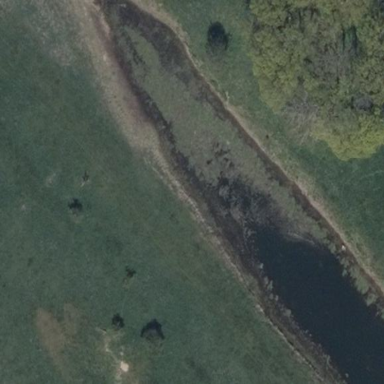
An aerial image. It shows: Natural oxbow water feature.